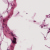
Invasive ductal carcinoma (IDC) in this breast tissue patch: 0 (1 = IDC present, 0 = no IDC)